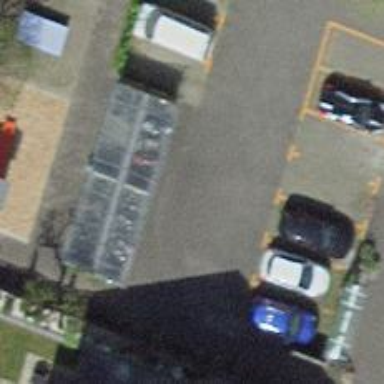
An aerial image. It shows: View of roof of building.